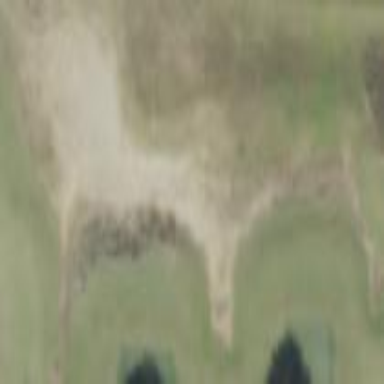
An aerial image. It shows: Sand bunker on golf course.